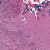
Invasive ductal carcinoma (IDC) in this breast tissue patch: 1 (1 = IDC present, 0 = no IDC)